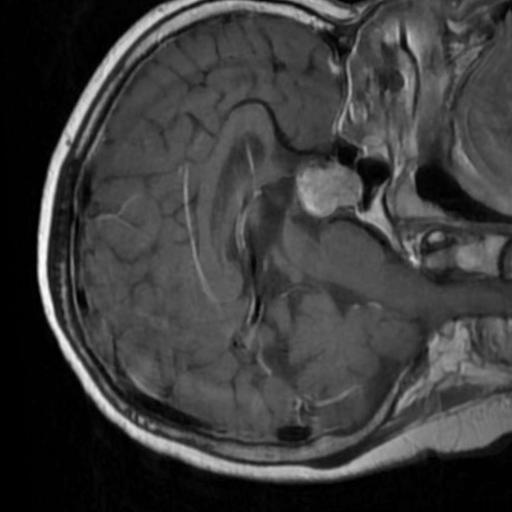
Label: brain_tumor